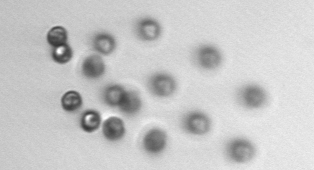
Label: Phaeocystis